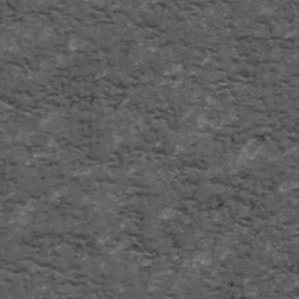
Label: frost